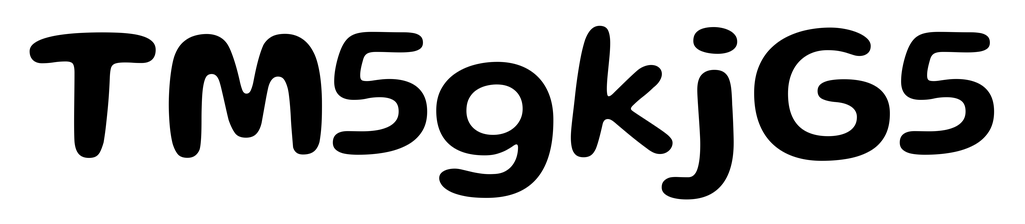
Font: Gluten_Medium